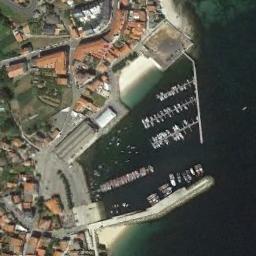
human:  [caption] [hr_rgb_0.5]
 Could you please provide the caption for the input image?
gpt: Many buildings of different shapes are near the harbor .

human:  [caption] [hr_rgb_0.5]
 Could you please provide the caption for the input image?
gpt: Many yachts moored neatly on the sea next to the harbor next to the building .

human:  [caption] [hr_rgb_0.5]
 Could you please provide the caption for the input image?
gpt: The harbor with lots of neatly docked boats is surrounded by a residential area .

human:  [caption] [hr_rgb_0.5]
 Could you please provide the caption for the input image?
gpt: There are few stops in the harbor .

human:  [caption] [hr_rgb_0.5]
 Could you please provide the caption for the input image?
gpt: There are many brown buildings around the harbor with some ships .